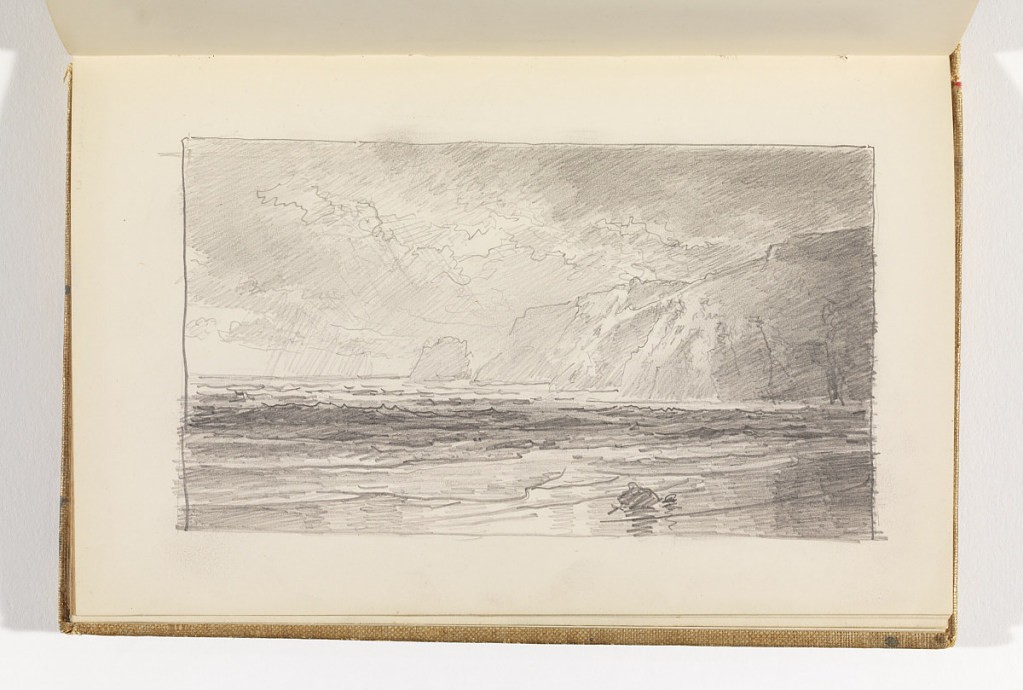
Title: View of Ocean and Beach with Cliffs at Right
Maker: William Trost Richards, American, 1833–1905
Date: after 1878
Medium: Graphite on cream wove paper
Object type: Sketchbook folio
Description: View of ocean from beach. Rock on shore in left-center foreground. Four sections of cliffs at right, with rain out at sea on left horizon.